Field crop: maize
Growth stage: 2
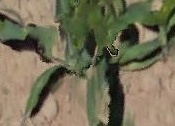
Species: maize